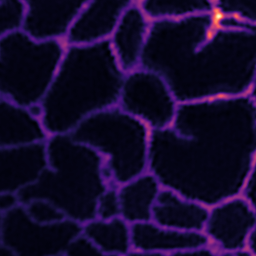
Label: Super-resolution ER image